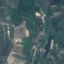
Land use / land cover: PermanentCrop